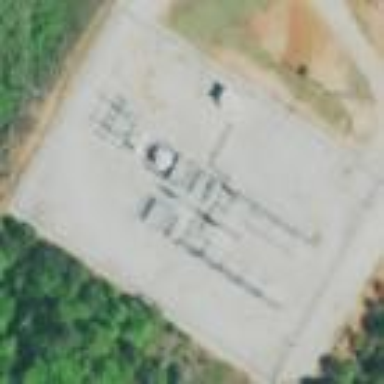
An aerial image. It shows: Distribution substation surrounded by fence.